【题型】解答题　【知识点】解析几何　【难度】hard
在$xOy$平面上，设椭圆$\Gamma$：$\frac{x^2}{m^2} + y^2 = 1(m>1)$，梯形$ABCD$的四个顶点均在$\Gamma$上，且$AB \parallel CD$。设直线$AB$的方程为$y = kx(k \in \mathbf{R})$。

\vspace{1em}
\noindent

\vspace{1em}
\noindent
(1) 若$AB$为$\Gamma$的长轴，梯形$ABCD$的高为$\frac{1}{2}$，且$C$在$AB$上的射影为$\Gamma$的焦点，求$m$的值；

\vspace{0.5em}
\noindent
(2) 设$m = \sqrt{2}$，直线$CD$经过点$P(0,2)$，求$\overrightarrow{OC} \cdot \overrightarrow{OD}$的取值范围；

\vspace{0.5em}
\noindent
(3) 设$m = \sqrt{2}$，$|AB| = 2|CD|$，$AD$与$BC$的延长线相交于点$M$，当$k$变化时，$\triangle MAB$的面积是否为定值？若是，求出该定值；若不是，请说明理由。
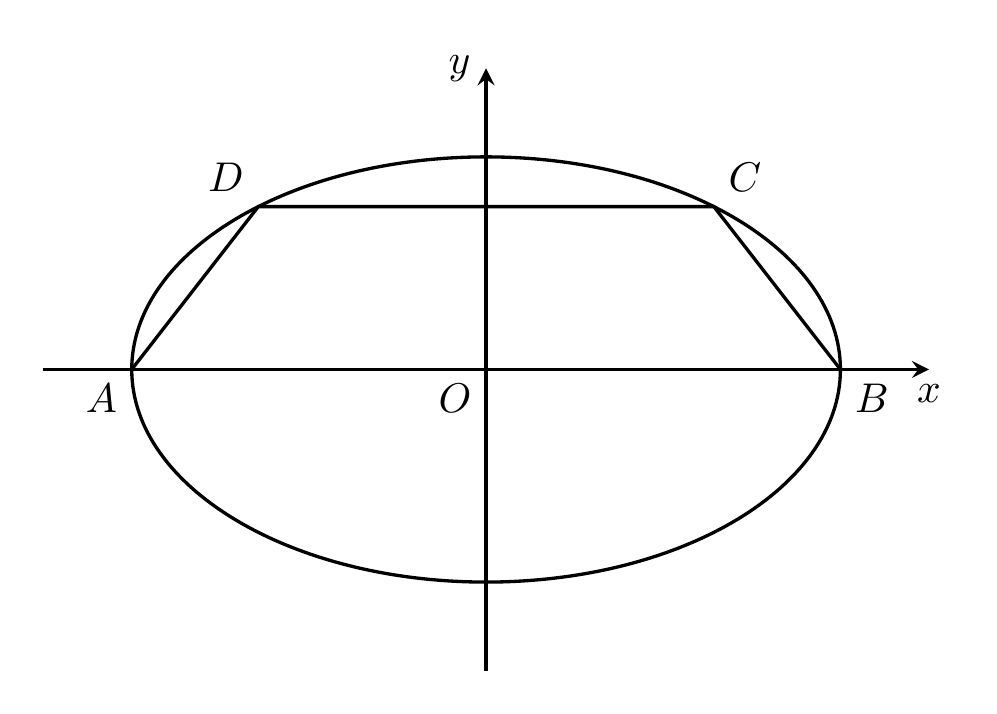
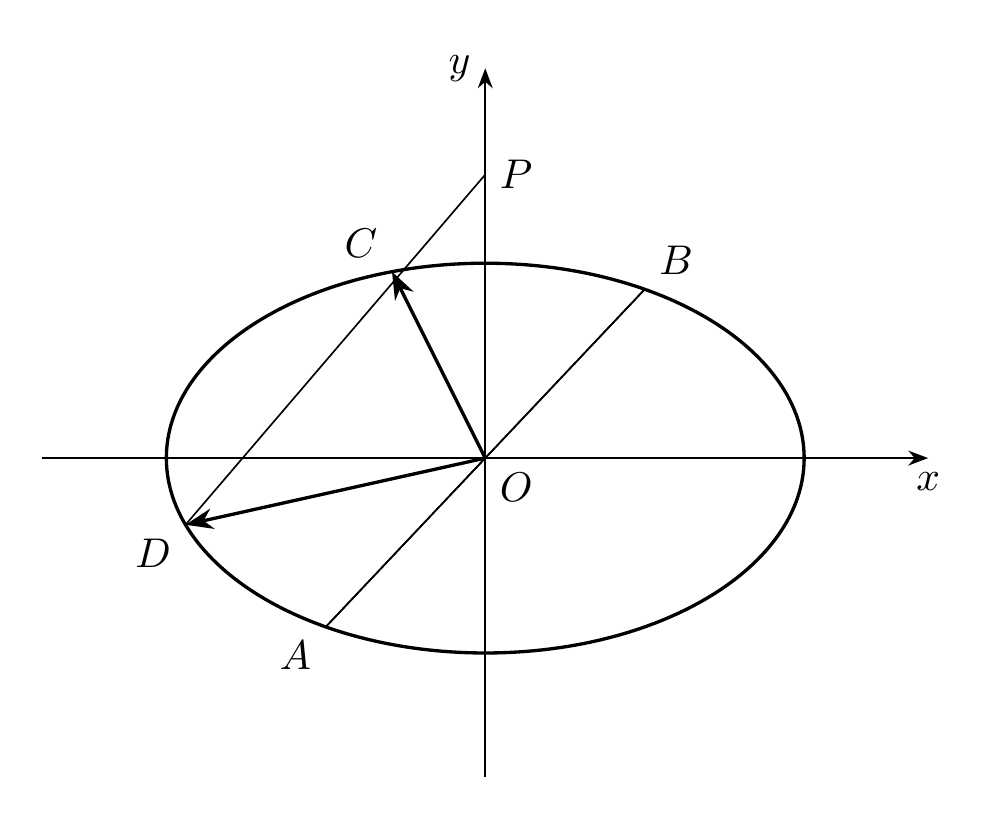
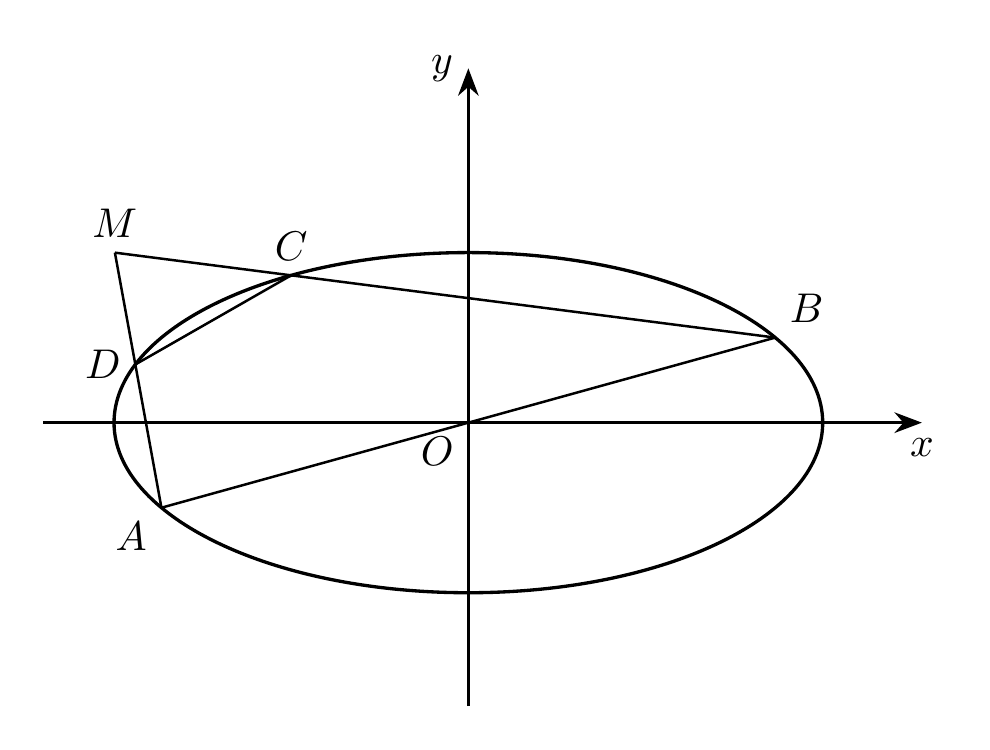
【解答】
\noindent
【答案】(1)$2$;

\vspace{0.5em}
\noindent
(2)$\left(-1,\frac{7}{4}\right)$;

\vspace{0.5em}
\noindent
(3)$\triangle MAB$的面积是定值，定值为$\sqrt{6}$.

\vspace{1em}
\noindent
【知识点】椭圆中的定值问题、椭圆中三角形（四边形）的面积、根据直线与椭圆的位置关系求参数或范围、根据椭圆过的点求标准方程.

\vspace{0.5em}
\noindent
【分析】（1）由题意可得点$C$的纵坐标，代入椭圆方程计算$x=\frac{\sqrt{3}m}{2}$，再由椭圆$a,b,c$的关系列式求解$m$；

\vspace{0.5em}
\noindent
（2）设直线$CD$的方程为$y=kx+2(k\in\mathbf{R})$，联立方程组，根据$\Delta>0$得$k^2$的范围，写出韦达定理，根据向量数量积公式列式代入计算化简，并结合$k^2$的范围，从而求解出$\overrightarrow{OC}\cdot\overrightarrow{OD}$的范围；

\vspace{0.5em}
\noindent
（3）分别将直线$CD$，$AB$的方程与椭圆方程联立，写出韦达定理，根据弦长公式分别计算表示出$|CD|,|AB|$，再由$|AB|=2|CD|$列式化简得关于$k$的关系式，利用平行线间的距离表示出$\triangle MAB$，从而可得$\triangle MAB$的面积为$S_{\triangle MAB}=\frac{1}{2}\times|AB|\times h$，代入$k$的关系式化简计算即可求出定值.

\vspace{1em}
\noindent
【详解】（1）因为梯形$AB$为$\Gamma$的长轴，$ABCD$的高为$\frac{1}{2}$，$AB\parallel CD$，

\vspace{0.5em}
\noindent
所以点$C$的纵坐标为$\frac{1}{2}$，代入椭圆方程得$\frac{x^2}{m^2}+\frac{1}{4}=1$，

\vspace{0.5em}
\noindent
可得$x=\frac{\sqrt{3}m}{2}$，又因为$C$在$AB$上的射影为$\Gamma$的焦点，

\vspace{0.5em}
\noindent
$\therefore c=\sqrt{m^2-4}=\frac{\sqrt{3}m}{2}$，解得$m^2=4$，

\vspace{0.5em}
\noindent
$\because m>1$，$\therefore m=2$.

\vspace{0.5em}
\noindent
（2）由题意，椭圆$\Gamma$：$\frac{x^2}{2}+y^2=1$，直线$CD$的方程为$y=kx+2(k\in\mathbf{R})$，

\vspace{0.5em}
\noindent
设$C(x_1,y_1),D(x_2,y_2)$，则
\[
\begin{cases}
\frac{x^2}{2}+y^2=1,\\
y=kx+2
\end{cases}
\]
化简得$(2k^2+1)x^2+8kx+6=0$，

\vspace{0.5em}
\noindent
$\Delta=64k^2-24(2k^2+1)>0$，得$k^2>\frac{3}{2}$，

\vspace{0.5em}
\noindent
$\therefore x_1+x_2=\frac{-8k}{2k^2+1},x_1x_2=\frac{6}{2k^2+1}$，

\vspace{0.5em}
\noindent
$\therefore \overrightarrow{OC}\cdot\overrightarrow{OD}=x_1x_2+y_1y_2=x_1x_2+(kx_1+2)(kx_2+2)$

\vspace{0.5em}
\noindent
$=(k^2+1)x_1x_2+2k(x_1+x_2)+4$

\vspace{0.5em}
\noindent
$=\frac{6(k^2+1)}{2k^2+1}-\frac{16k^2}{2k^2+1}+\frac{8k^2+4}{2k^2+1}=\frac{-2k^2+10}{2k^2+1}=-1+\frac{11}{2k^2+1}$，

\vspace{0.5em}
\noindent
$\because k^2>\frac{3}{2}$，所以$-1<-1+\frac{11}{2k^2+1}<\frac{7}{4}$

\vspace{0.5em}
\noindent
所以$\overrightarrow{OC}\cdot\overrightarrow{OD}$的取值范围为$\left(-1,\frac{7}{4}\right)$.

\vspace{0.5em}
\noindent
（3）设直线$CD$的方程为$y=kx+t$，$C(x_1,y_1),D(x_2,y_2)$，

\vspace{0.5em}
\noindent
$A(x_3,y_3),B(x_4,y_4)$，联立$\begin{cases}\frac{x^2}{2}+y^2=1,\\y=kx+t\end{cases}$，

\vspace{0.5em}
\noindent
化简得$(2k^2+1)x^2+4ktx+2t^2-2=0$，

\vspace{0.5em}
\noindent
$\Delta=16k^2t^2-4(2k^2+1)(2t^2-2)>0$，

\vspace{0.5em}
\noindent
$\therefore x_1+x_2=\frac{-4kt}{2k^2+1},x_1x_2=\frac{2t^2-2}{2k^2+1}$，

\vspace{0.5em}
\noindent
$\therefore |CD|=\sqrt{1+k^2}\cdot\sqrt{\left(\frac{-4kt}{2k^2+1}\right)^2-\frac{4(2t^2-2)}{2k^2+1}}=\sqrt{1+k^2}\cdot\frac{\sqrt{16k^2-8t^2+8}}{2k^2+1}$，

\vspace{0.5em}
\noindent
联立$\begin{cases}\frac{x^2}{2}+y^2=1,\\y=kx\end{cases}$，化简得$(2k^2+1)x^2-2=0$，

\vspace{0.5em}
\noindent
$\therefore x_3+x_4=0,x_3x_4=\frac{-2}{2k^2+1}$，

\vspace{0.5em}
\noindent
$\therefore |AB|=\sqrt{1+k^2}\cdot\sqrt{\frac{8}{2k^2+1}}=\sqrt{1+k^2}\cdot\frac{2\sqrt{2(2k^2+1)}}{2k^2+1}$，

\vspace{0.5em}
\noindent
$\because |AB|=2|CD|$，所以$2\sqrt{1+k^2}\cdot\frac{\sqrt{16k^2-8t^2+8}}{2k^2+1}=\sqrt{1+k^2}\cdot\frac{2\sqrt{2(2k^2+1)}}{2k^2+1}$，

\vspace{0.5em}
\noindent
化简得$4t^2=6k^2+3$，即$|t|=\frac{\sqrt{6k^2+3}}{2}$.

\vspace{0.5em}
\noindent
又$\triangle MAB$的高为$h=\frac{2|t|}{\sqrt{k^2+1}}$，

\vspace{0.5em}
\noindent
所以$S_{\triangle MAB}=\frac{1}{2}\times|AB|\times h=\frac{1}{2}\cdot\sqrt{1+k^2}\cdot\frac{2\sqrt{2(2k^2+1)}}{2k^2+1}\cdot\frac{2|t|}{\sqrt{k^2+1}}$

\vspace{0.5em}
\noindent
将$|t|=\frac{\sqrt{6k^2+3}}{2}$代入化简得，$S_{\triangle MAB}=\frac{\sqrt{2(6k^2+3)(2k^2+1)}}{2k^2+1}=\sqrt{6}$.

\vspace{0.5em}
\noindent
故$\triangle MAB$的面积为定值$\sqrt{6}$.

\vspace{1em}
\noindent
【点睛】解答直线与椭圆的题目时，时常把两个曲线的方程联立，消去$x$（或$y$）立一元二次方程，然后借助根与系数的关系，并结合题设条件建立有关参变量的等量关系.